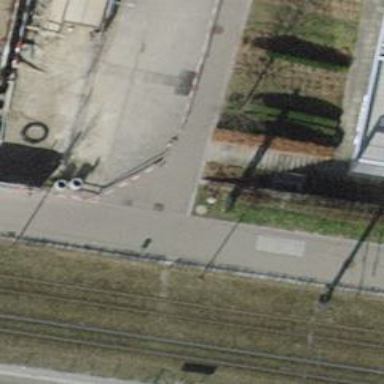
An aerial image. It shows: Asphalt sidewalk path.